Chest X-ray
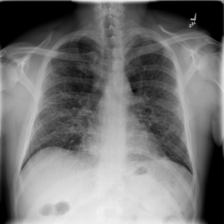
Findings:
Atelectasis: negative
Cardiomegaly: negative
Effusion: negative
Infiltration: positive
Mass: negative
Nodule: negative
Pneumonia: negative
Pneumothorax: negative
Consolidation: negative
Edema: negative
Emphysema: negative
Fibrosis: positive
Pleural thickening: negative
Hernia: negative